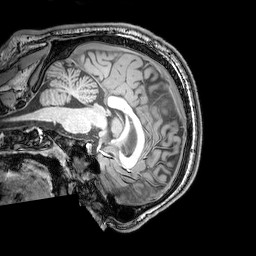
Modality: T1w
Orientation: sagittal
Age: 20
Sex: male
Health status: healthy
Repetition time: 0.081 s
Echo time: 0.037 s